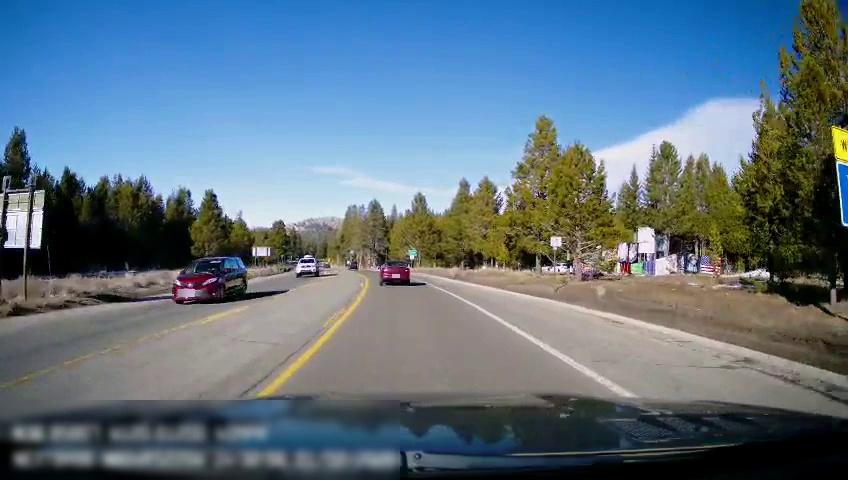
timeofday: Day
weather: Sunny
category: Drivable Space
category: Vehicles | Car
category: Vehicles | SUV
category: Vehicles | SUV
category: Vehicles | Car
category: Lanes | Alternate Lane
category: Lanes | Current Lane
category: Lanes | Opposite Lane
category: Traffic | Signs
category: Traffic | Signs
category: Traffic | Signs